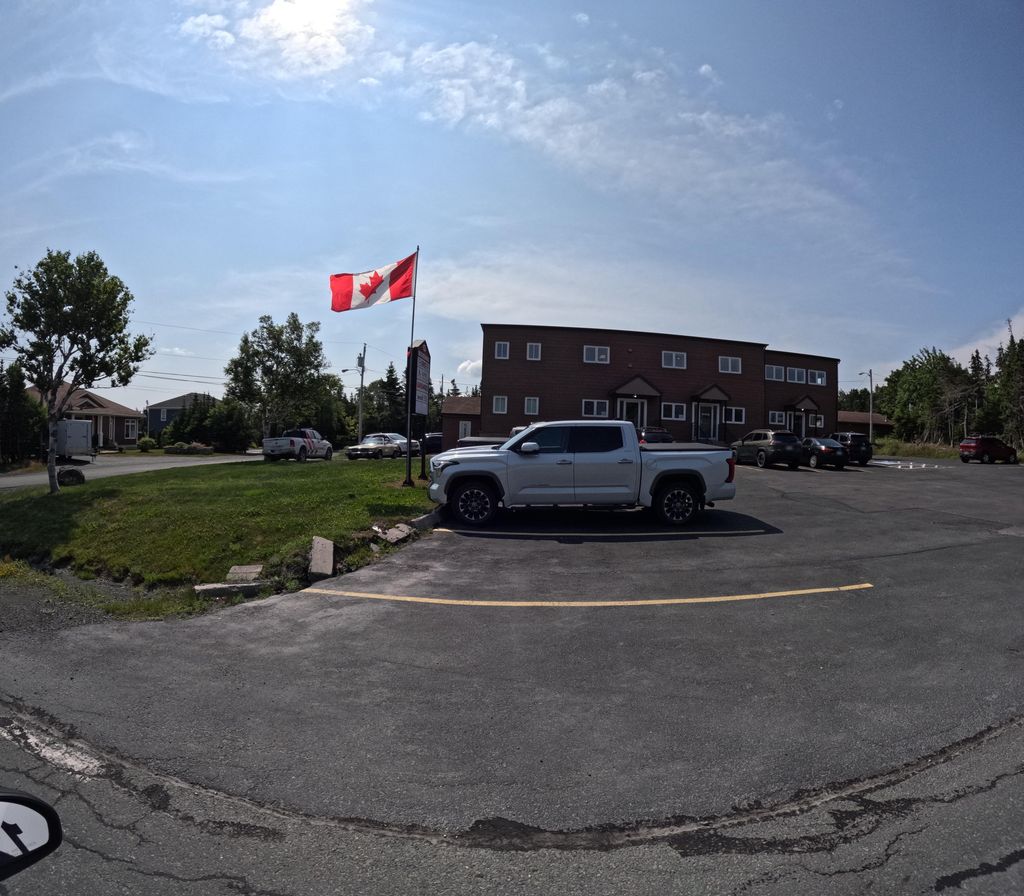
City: st_johns